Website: bh-photo
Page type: stored-credit-cards
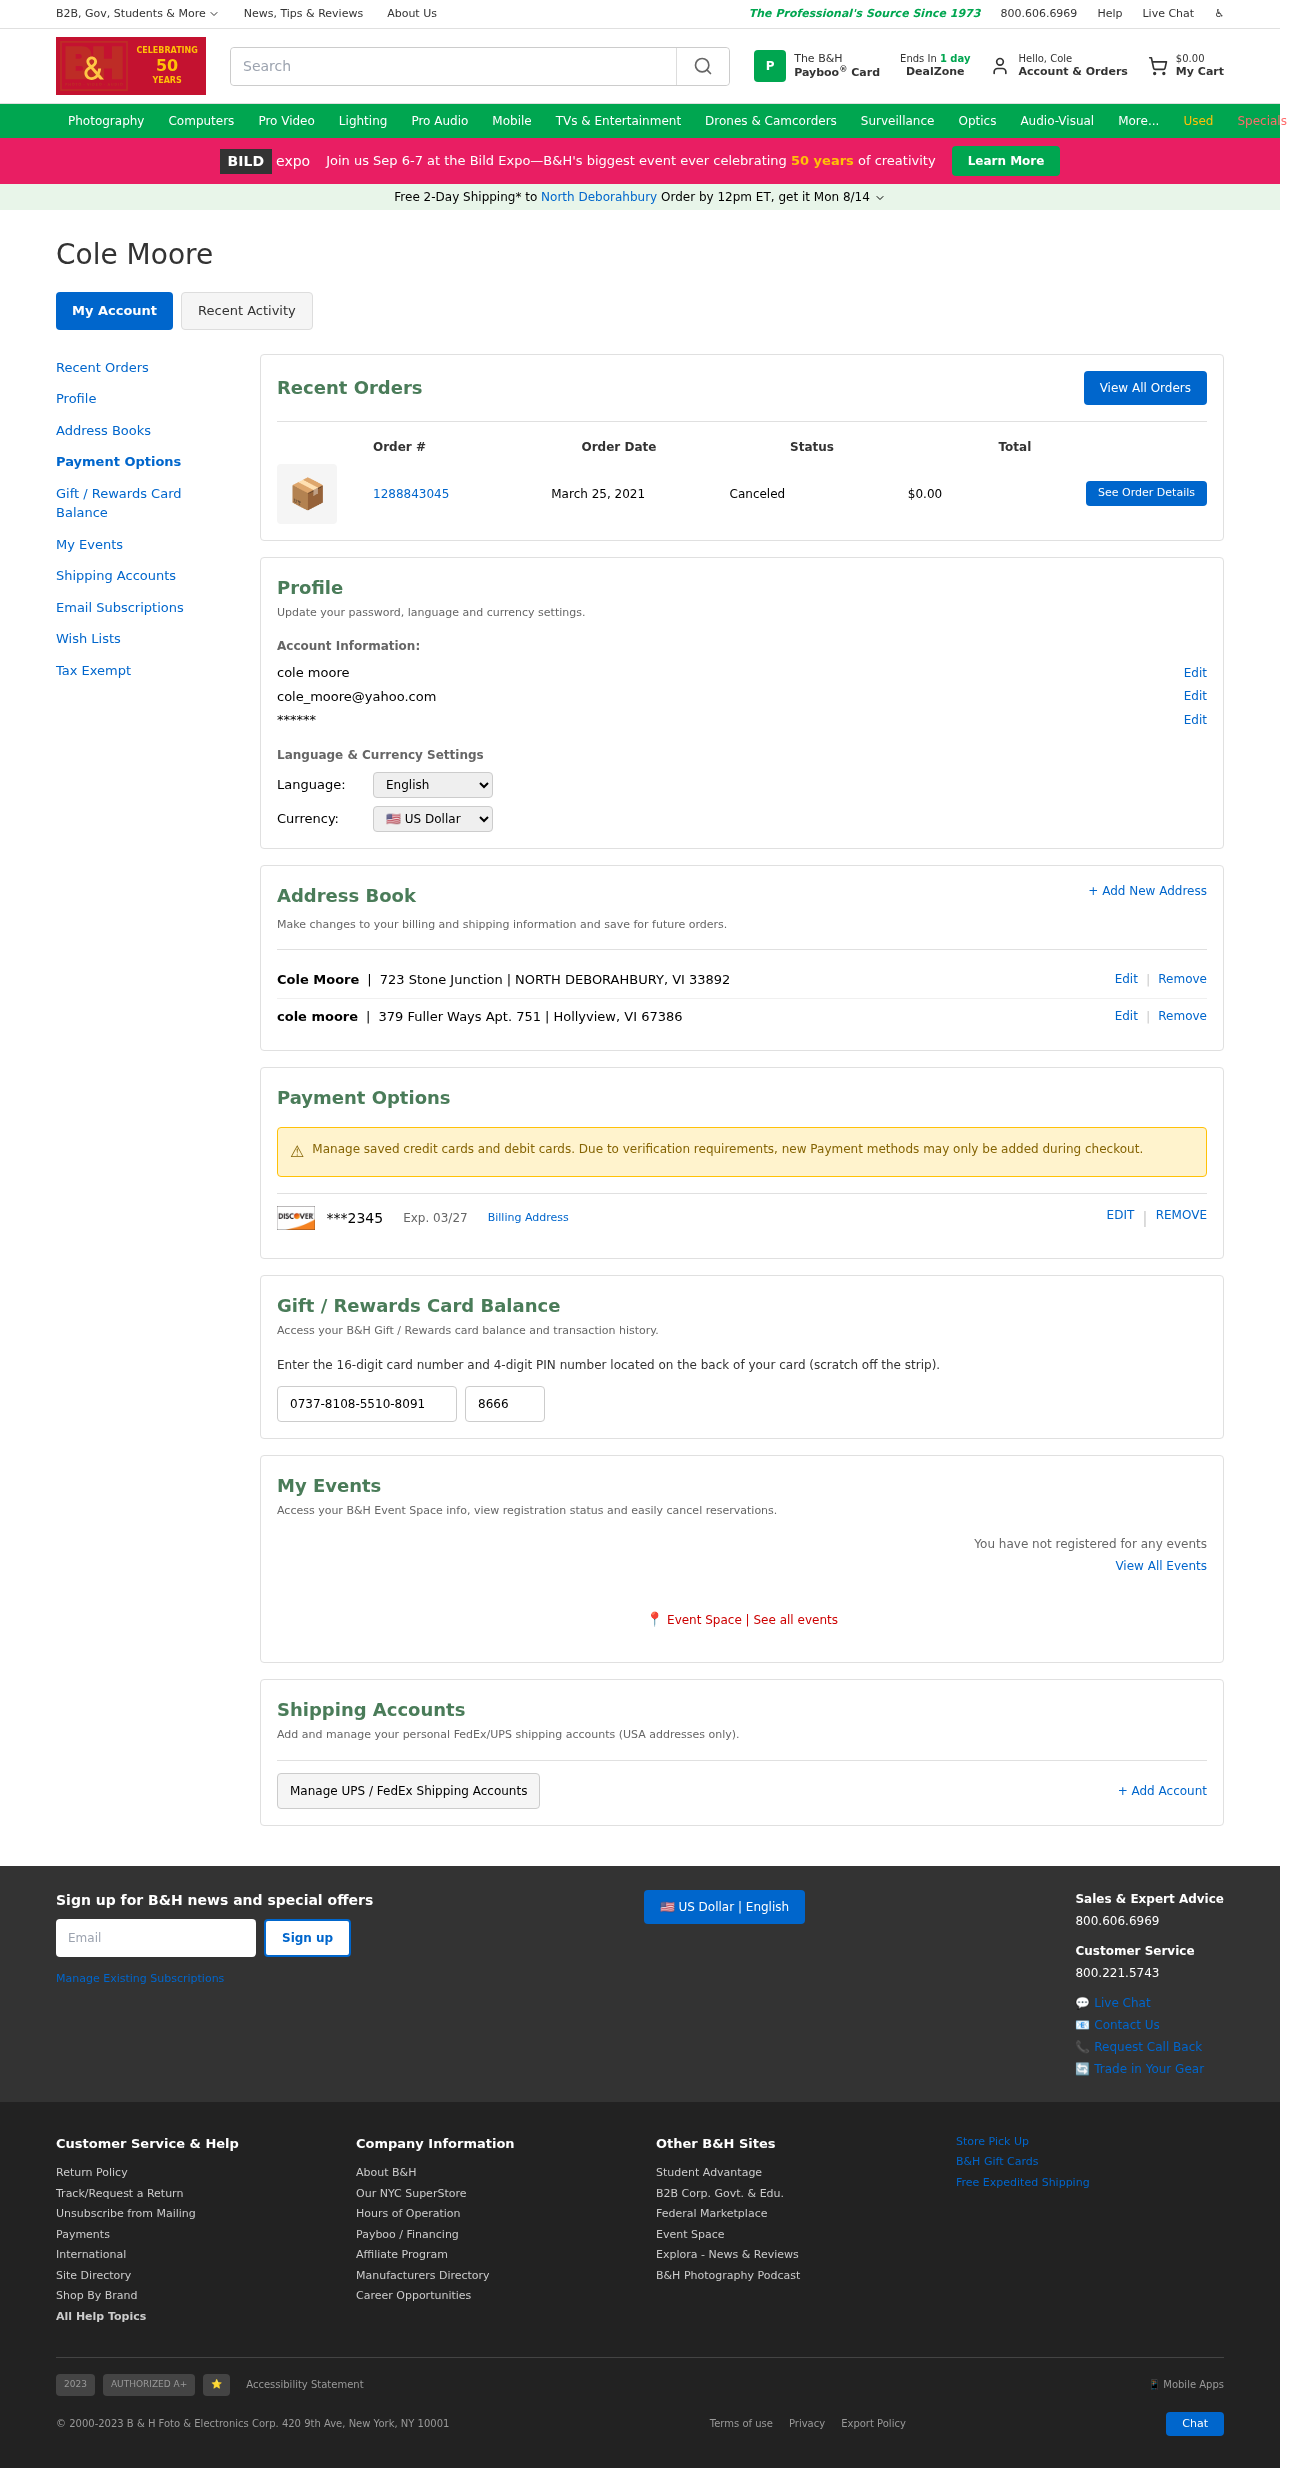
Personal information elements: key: PII_CARD_EXPIRY
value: Exp. 03/27
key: PII_CARD_LAST4
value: ***2345
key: PII_CITY
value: North Deborahbury
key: PII_EMAIL
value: cole_moore@yahoo.com
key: PII_FIRSTNAME
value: Cole
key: PII_FULLNAME
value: cole moore
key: PII_FULLNAME
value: Cole Moore
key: PII_LOCATION1_CITY_STATE_ZIP
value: Hollyview, VI 67386
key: PII_LOCATION1_STREET
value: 379 Fuller Ways Apt. 751
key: PII_STREET
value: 723 Stone Junction
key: PII_CITY_STATE_ZIP
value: NORTH DEBORAHBURY, VI 33892
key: PII_GIFT_CODE
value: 0737-8108-5510-8091
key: PII_GIFT_PIN
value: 8666
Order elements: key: ORDER_SUBTOTAL
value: $0.00
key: ORDER_ID
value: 1288843045
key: ORDER_DATE
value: March 25, 2021
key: ORDER_TOTAL
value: $0.00
Search elements: key: HEADER_SEARCH
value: Search